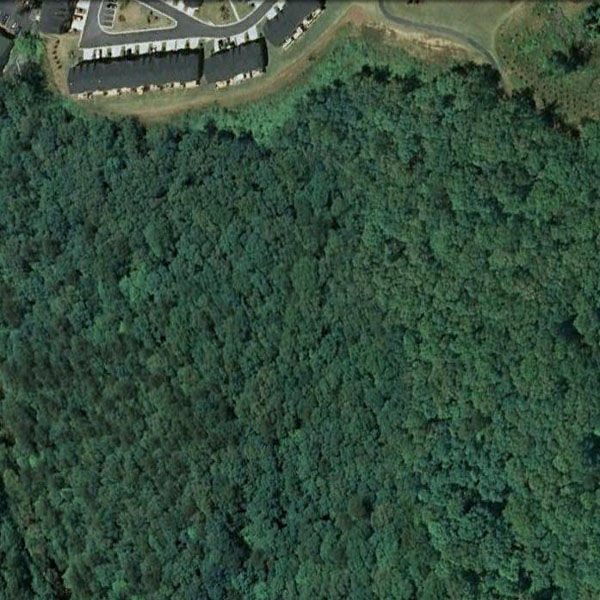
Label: Forest